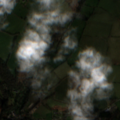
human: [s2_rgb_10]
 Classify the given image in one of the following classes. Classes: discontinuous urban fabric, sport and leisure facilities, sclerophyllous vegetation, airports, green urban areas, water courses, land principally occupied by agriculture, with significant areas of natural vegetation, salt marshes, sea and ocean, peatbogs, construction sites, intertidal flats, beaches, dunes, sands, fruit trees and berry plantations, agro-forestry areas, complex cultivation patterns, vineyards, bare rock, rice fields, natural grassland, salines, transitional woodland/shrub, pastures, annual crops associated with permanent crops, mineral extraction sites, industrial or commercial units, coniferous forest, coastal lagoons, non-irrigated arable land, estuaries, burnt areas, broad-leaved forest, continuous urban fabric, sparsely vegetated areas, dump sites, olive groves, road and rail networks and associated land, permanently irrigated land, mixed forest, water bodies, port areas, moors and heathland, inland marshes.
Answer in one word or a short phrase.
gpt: discontinuous urban fabric, non-irrigated arable land, pastures, broad-leaved forest, mixed forest